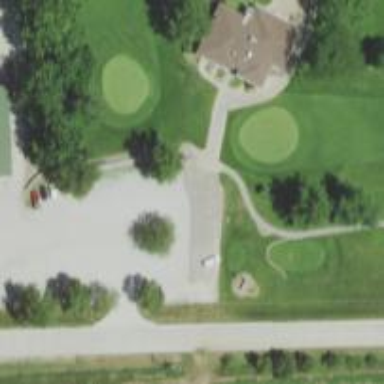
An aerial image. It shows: Pathway for golfing.